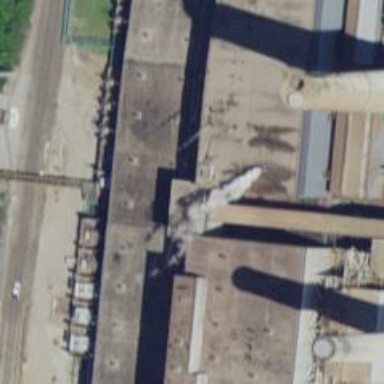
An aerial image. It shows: Generator with steam turbine as its type.